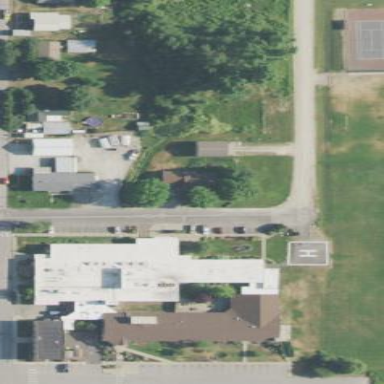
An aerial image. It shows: Hospital providing healthcare services.